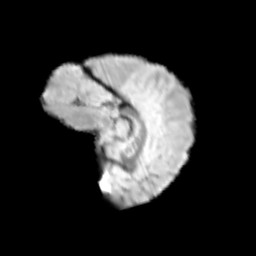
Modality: T2w
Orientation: sagittal
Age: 9
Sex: male
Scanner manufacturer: siemens
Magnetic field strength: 3 T
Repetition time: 3.8 s
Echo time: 0.07 s